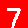
Digit: 7